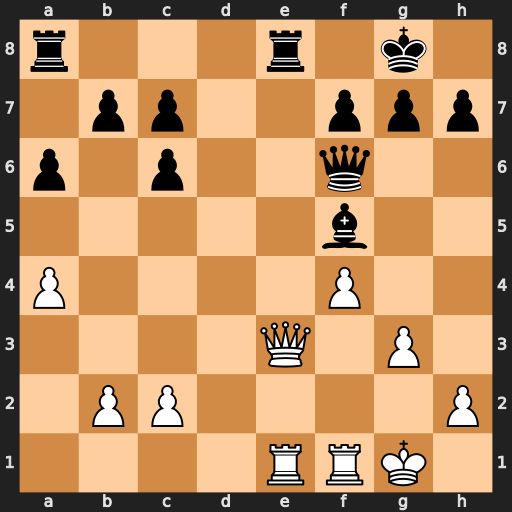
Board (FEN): r3r1k1/1pp2ppp/p1p2q2/5b2/P4P2/4Q1P1/1PP4P/4RRK1
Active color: w
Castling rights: -
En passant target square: -
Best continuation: Qxe8+ Rxe8 Rxe8#